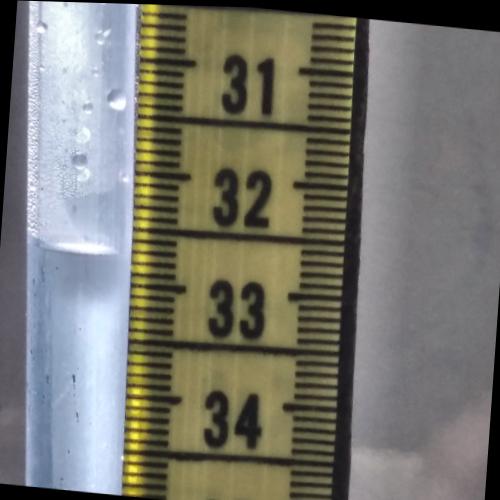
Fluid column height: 32.7 cm